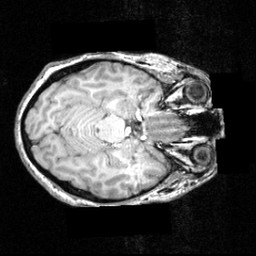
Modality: T1w
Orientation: axial
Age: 23
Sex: female
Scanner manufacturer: siemens
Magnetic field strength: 3.951 T
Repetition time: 2.5 s
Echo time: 0.00393 s